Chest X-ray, PA view. Patient: 52 years old, sex M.
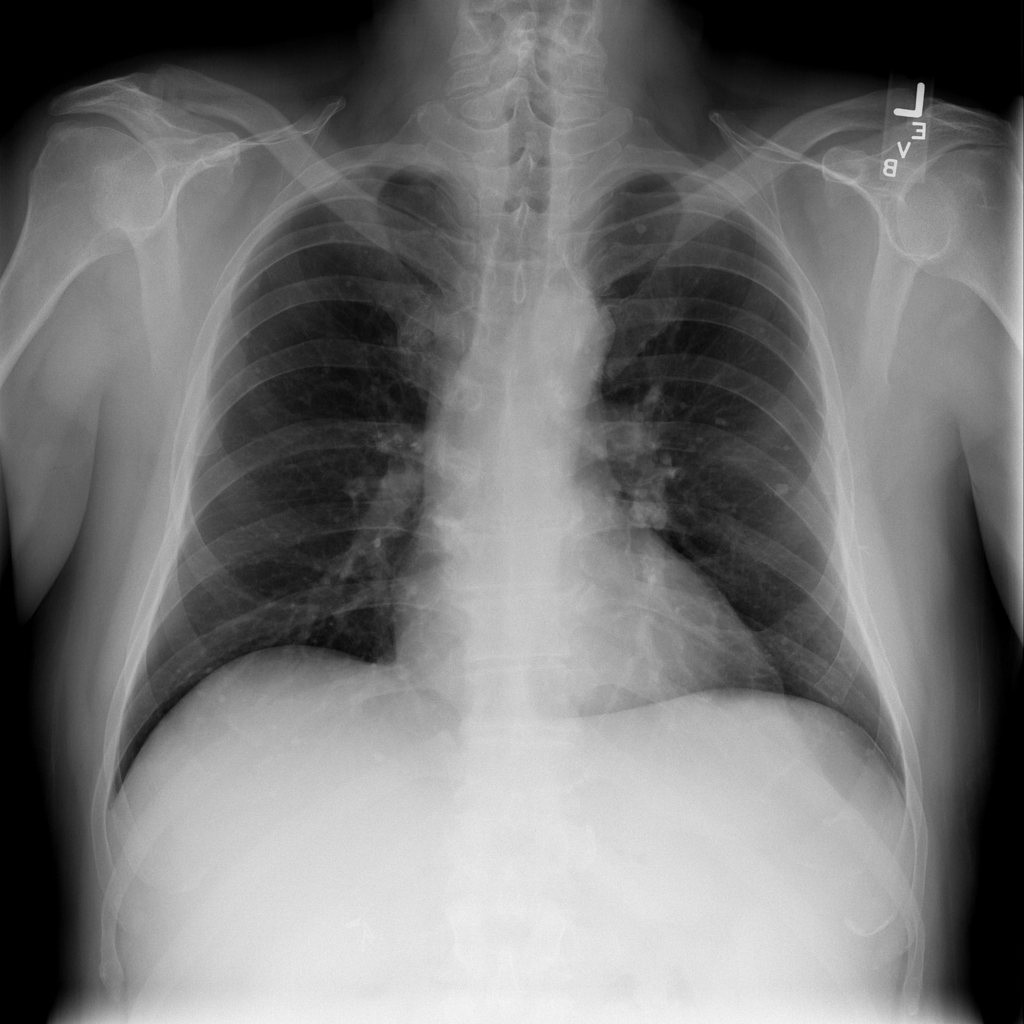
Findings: No Finding